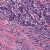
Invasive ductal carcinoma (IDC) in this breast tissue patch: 1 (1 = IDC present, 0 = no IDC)